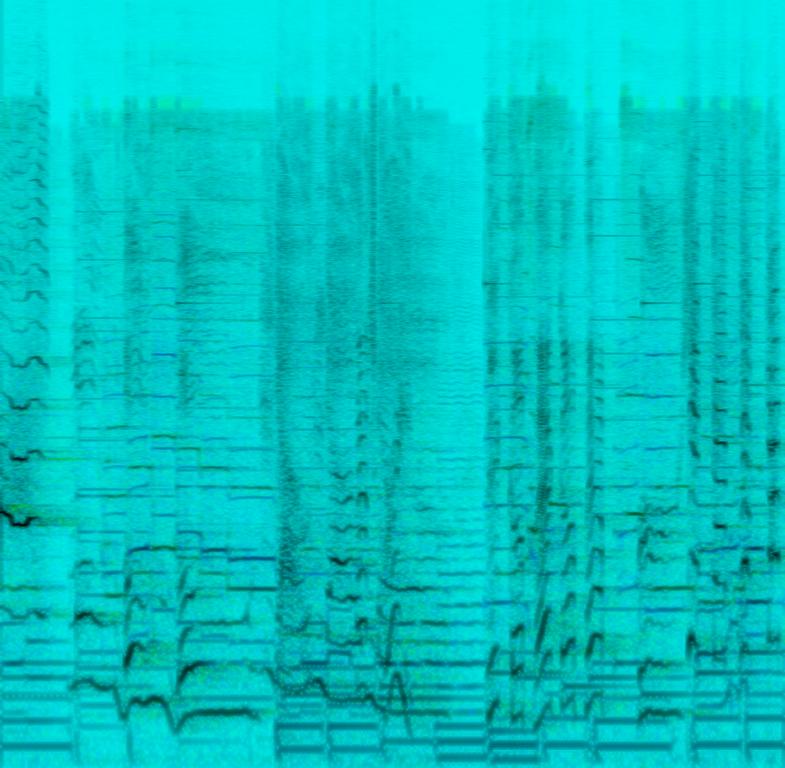
A male and child sing in animated vocals. The song is medium tempo with western classical music influences, flute harmony, keyboard accompaniment, standing bass line and piano accompaniment. The song is positive and cheerful with an onus on children’s education.